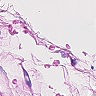
Metastatic tissue present: no